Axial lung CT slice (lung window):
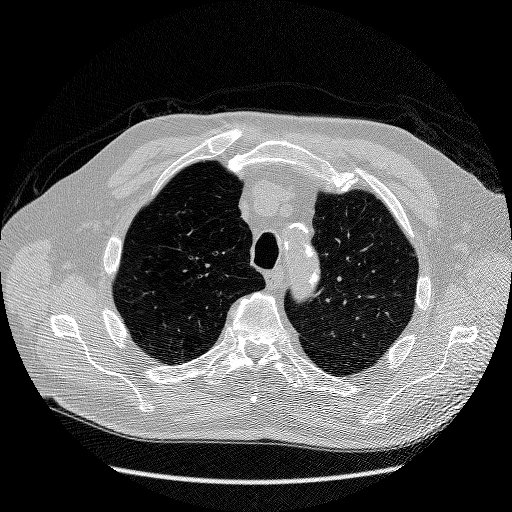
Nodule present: no